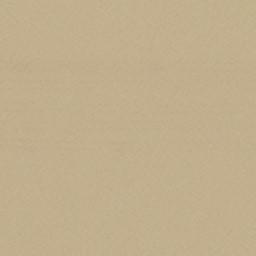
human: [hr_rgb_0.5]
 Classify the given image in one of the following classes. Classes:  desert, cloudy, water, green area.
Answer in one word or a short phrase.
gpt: desert